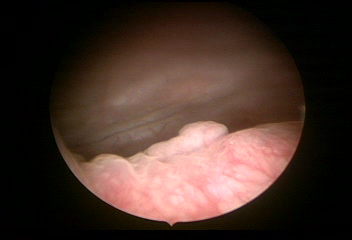
Modality: WLC
Class: Normal mucosa
Bladder cancer association: No